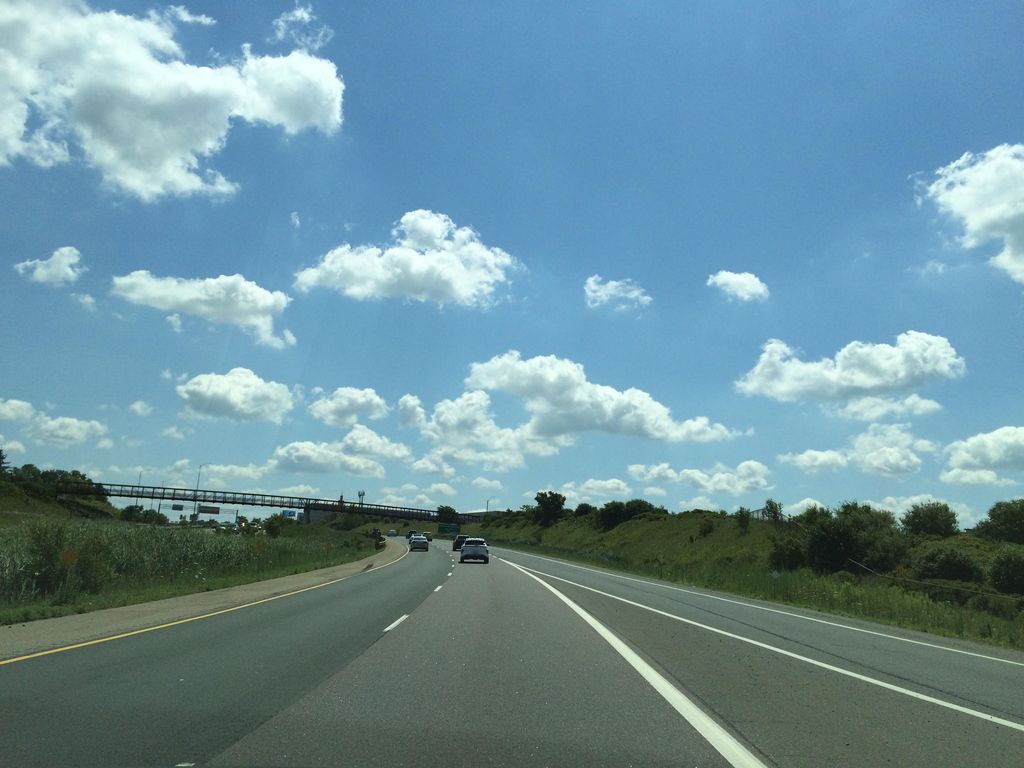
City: hamilton